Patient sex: M
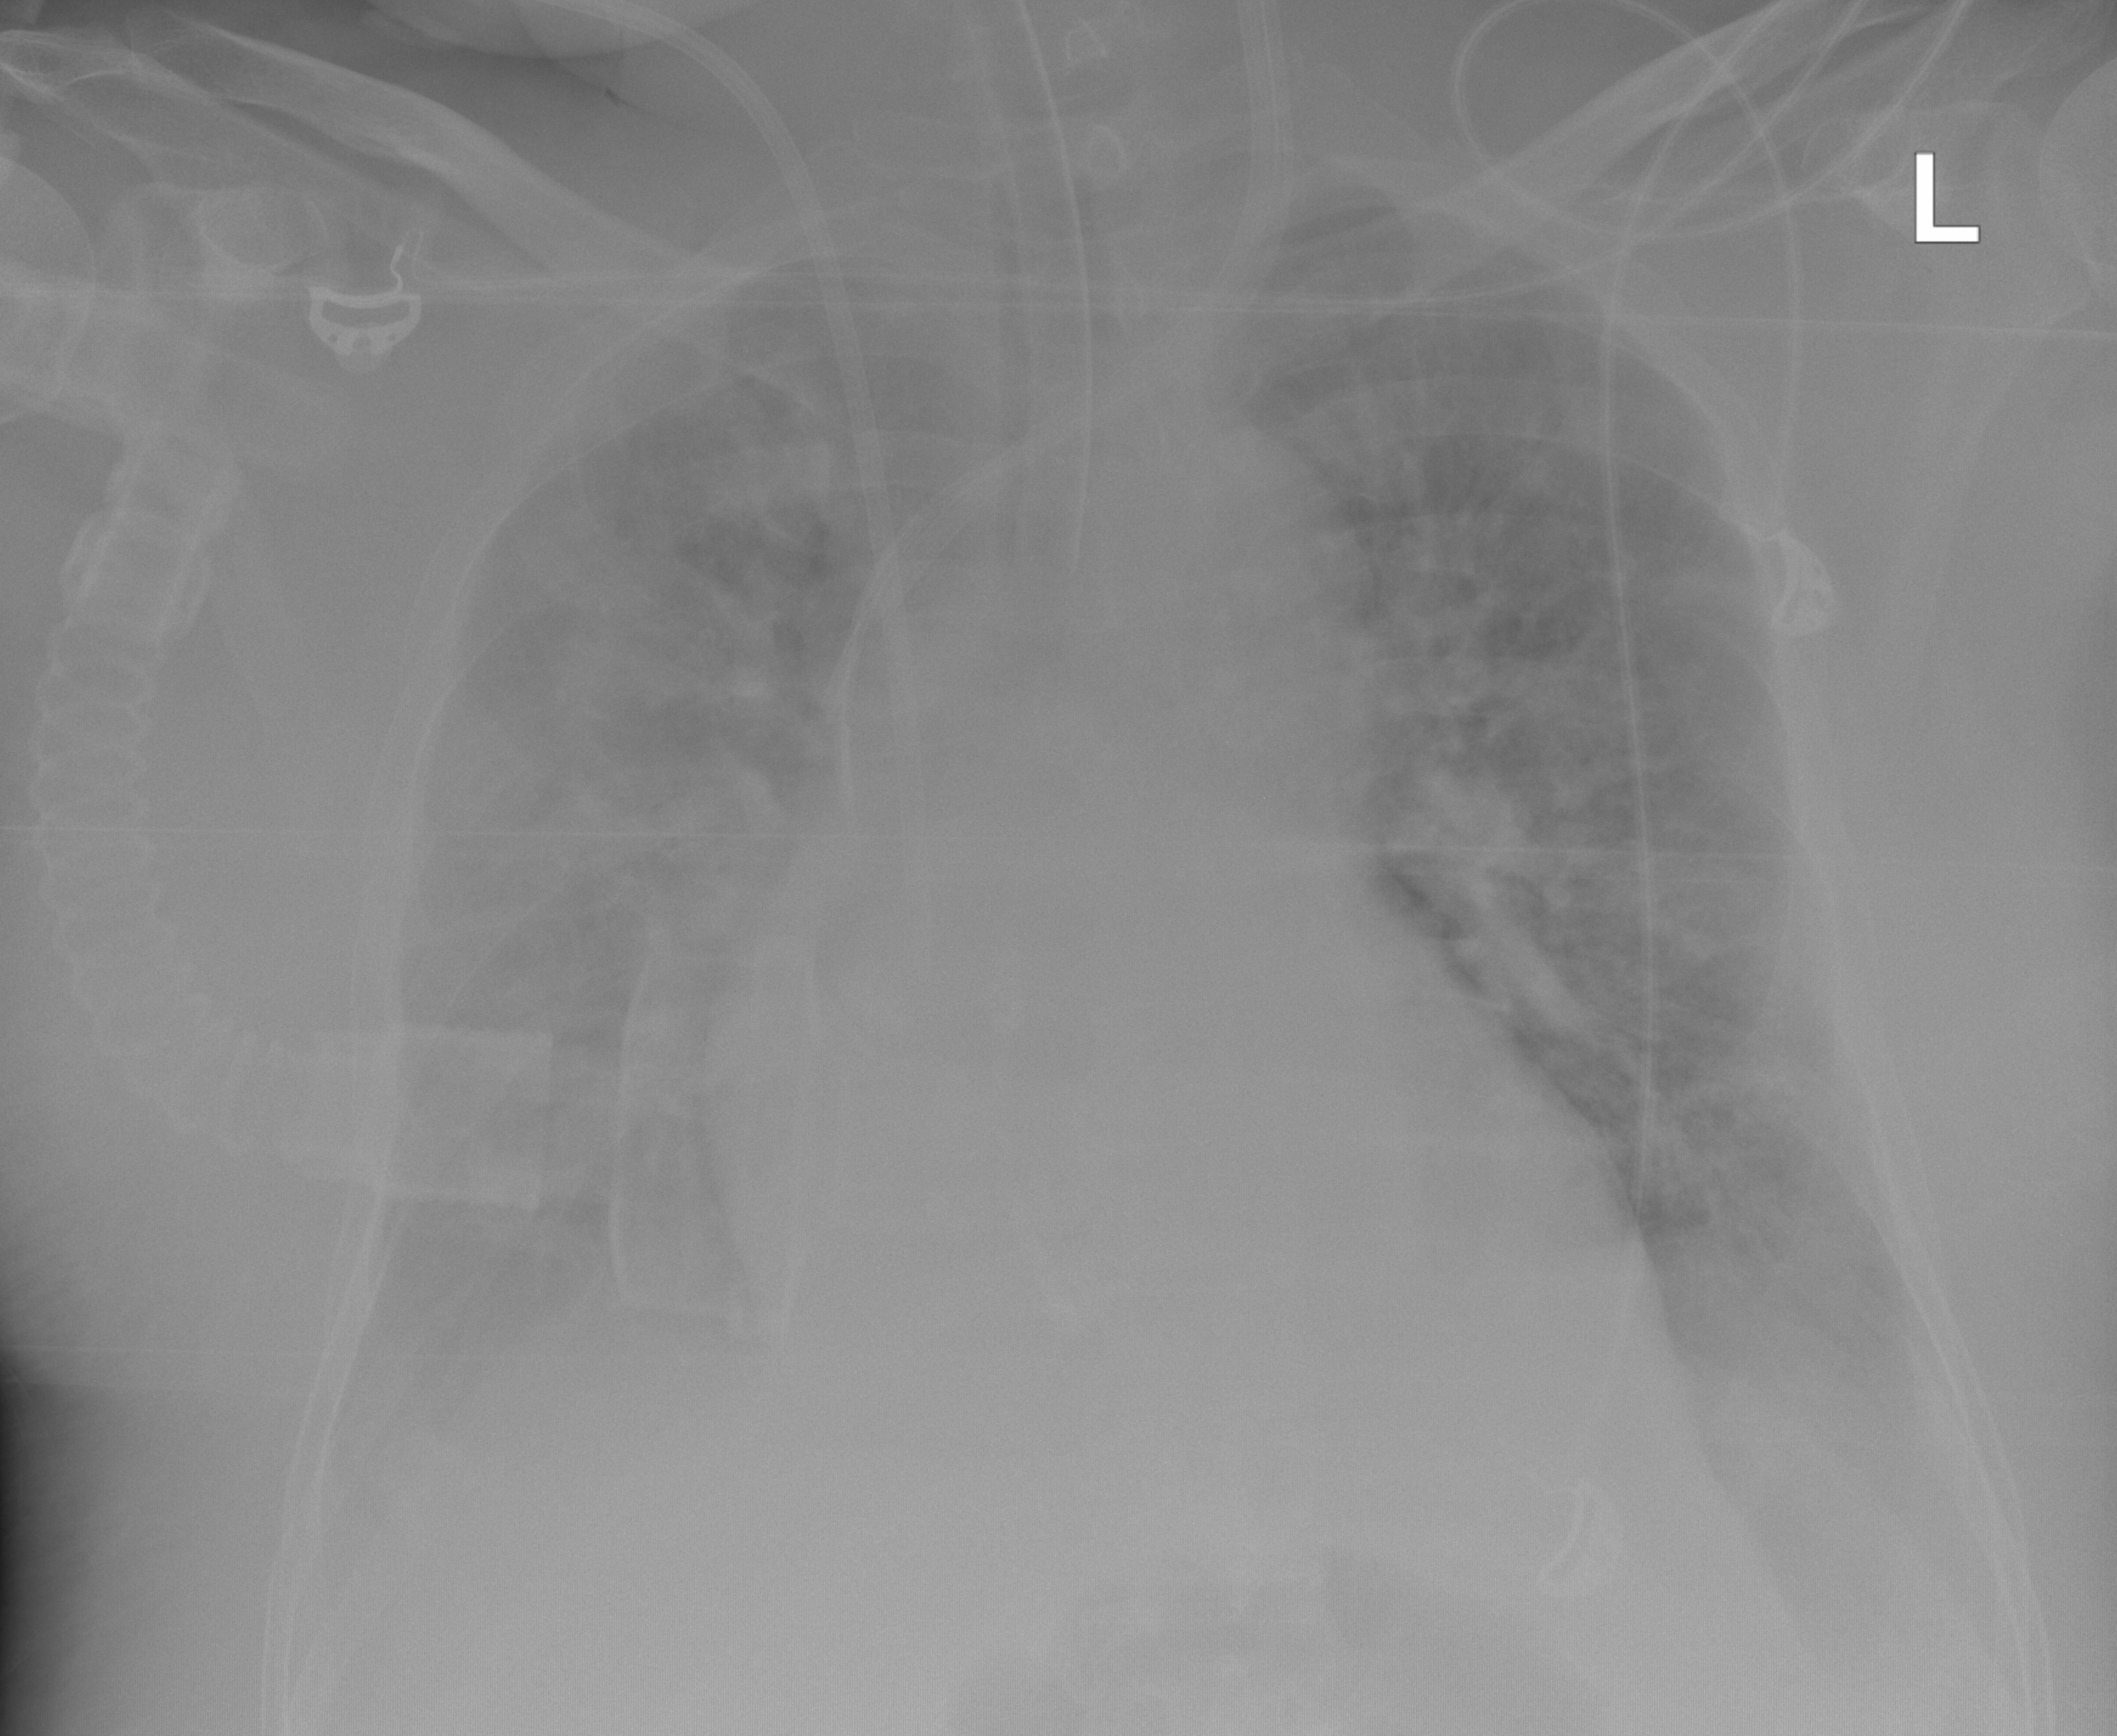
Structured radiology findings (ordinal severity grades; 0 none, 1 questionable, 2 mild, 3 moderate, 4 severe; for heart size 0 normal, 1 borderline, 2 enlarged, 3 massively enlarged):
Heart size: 2
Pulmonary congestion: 3
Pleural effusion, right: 3
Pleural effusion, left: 2
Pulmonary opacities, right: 2
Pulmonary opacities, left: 2
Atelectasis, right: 3
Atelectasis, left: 0